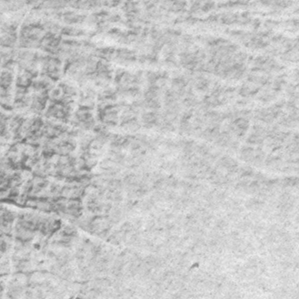
Label: frost